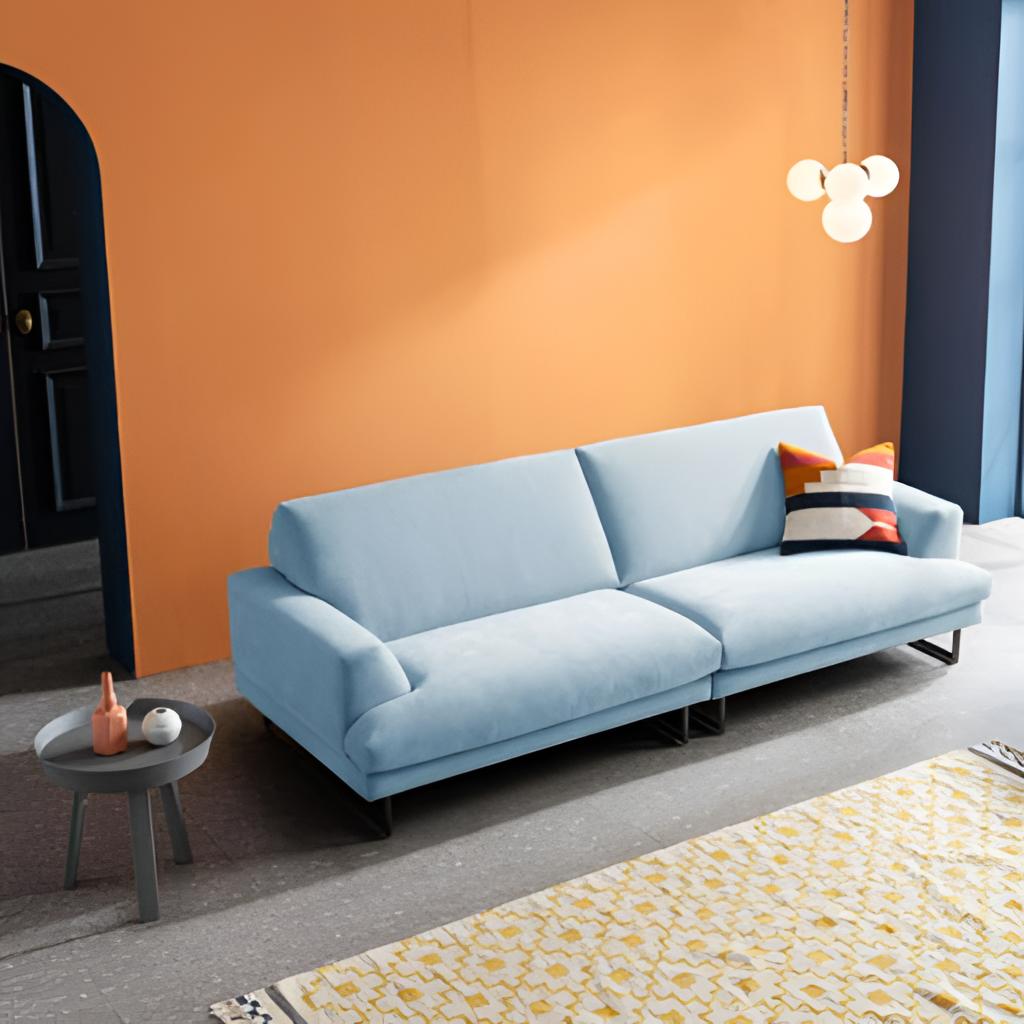
living room, fabric sofa, modern, paint wallpaper, with solid pattern, gray concrete flooring